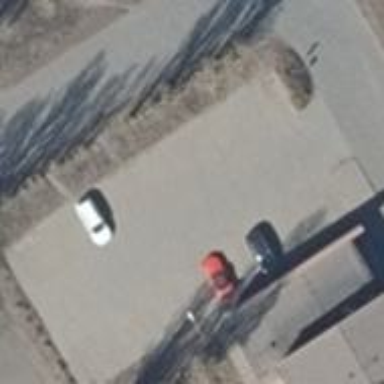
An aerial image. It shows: Parking area with surface.